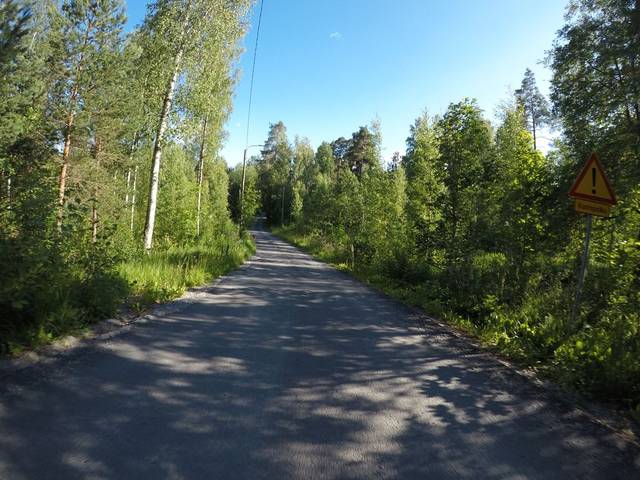
Region: Finland
Coordinates: 61.01, 24.488